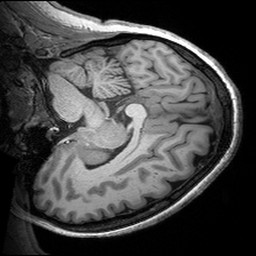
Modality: T1w
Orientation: sagittal
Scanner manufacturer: siemens
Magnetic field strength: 3 T
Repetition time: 2.53 s
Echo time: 0.00299 s